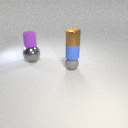
large gray metal sphere to the left of small gray rubber sphere